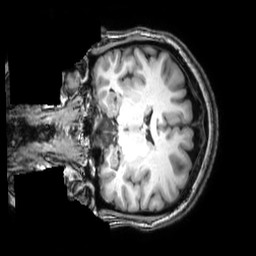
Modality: T1w
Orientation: coronal
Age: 42
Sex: female
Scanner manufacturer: philips
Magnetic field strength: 3 T
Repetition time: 0.008117 s
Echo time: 0.003727 s